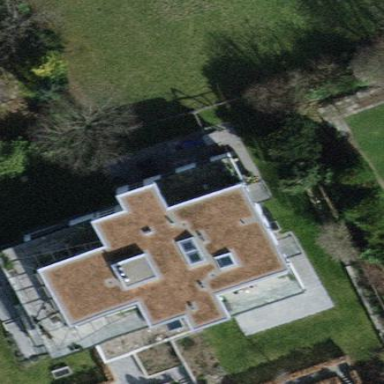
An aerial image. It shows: The building has flat roof oriented across. The roof is major part of the building.